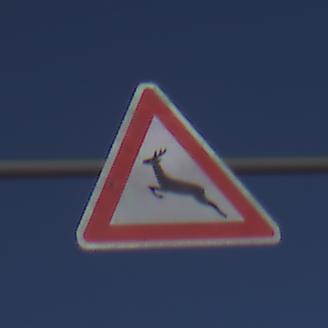
Verkehrszeichen: WildwechselRechts
Umgebung: Outdoor, Nature
Tageszeit: MorningAfternoon
Wetter: PartlyCloudy
Licht: Natural
Jahreszeit: NotSpecified
Kontrast: HighContrast